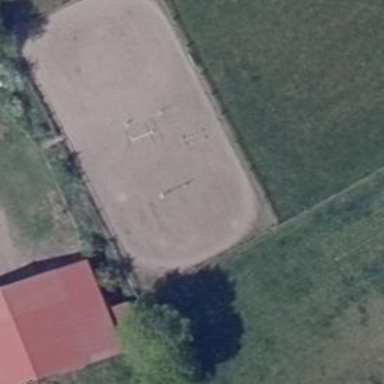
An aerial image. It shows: Equestrian pitch for leisure land sports.